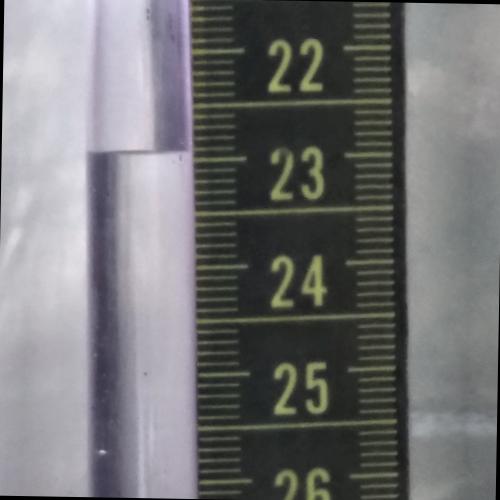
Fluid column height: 22.9 cm